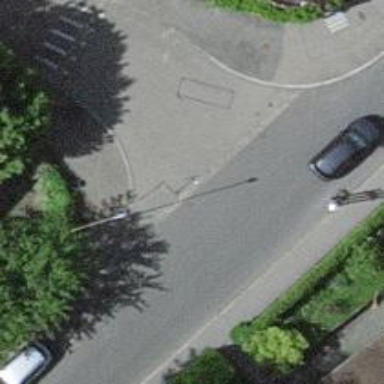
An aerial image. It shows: Kerb barrier.